Question: Given the first 8 numbers in the nine-square grid, calculate the smallest positive integer such that the sum of this number plus all previous numbers is an integer multiple of 20
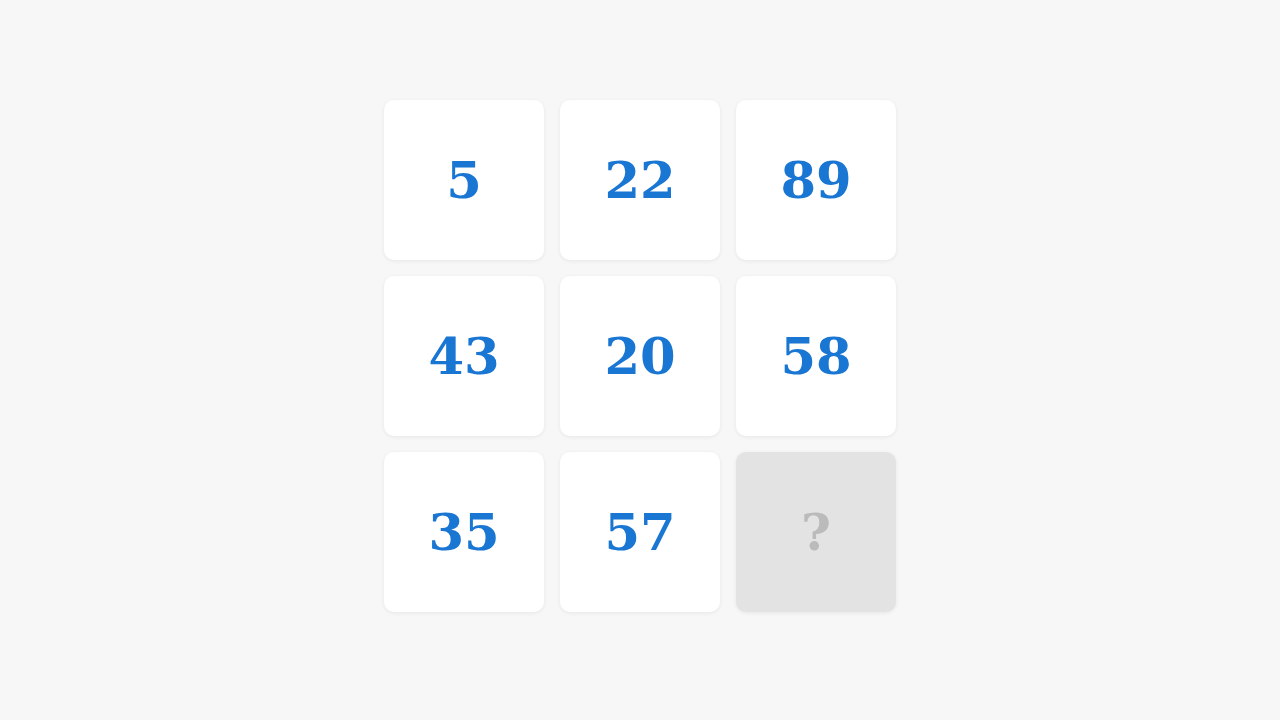
Answer: 11